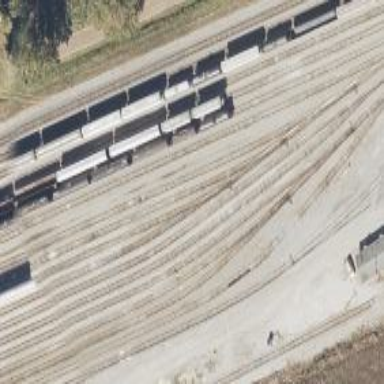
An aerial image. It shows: Railway yard in service.